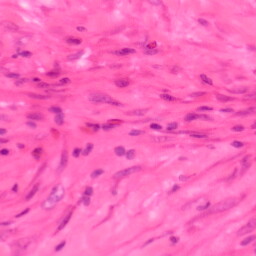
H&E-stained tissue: Colon